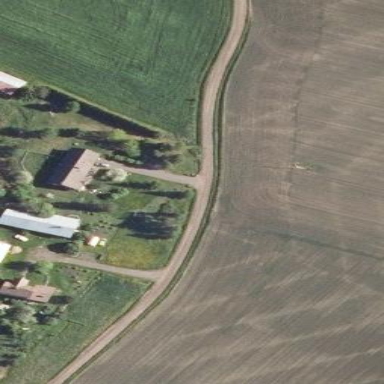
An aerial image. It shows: Farmyard area.